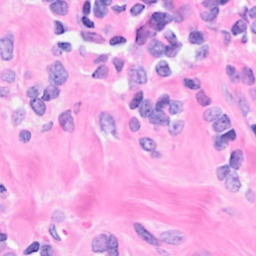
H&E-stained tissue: Breast